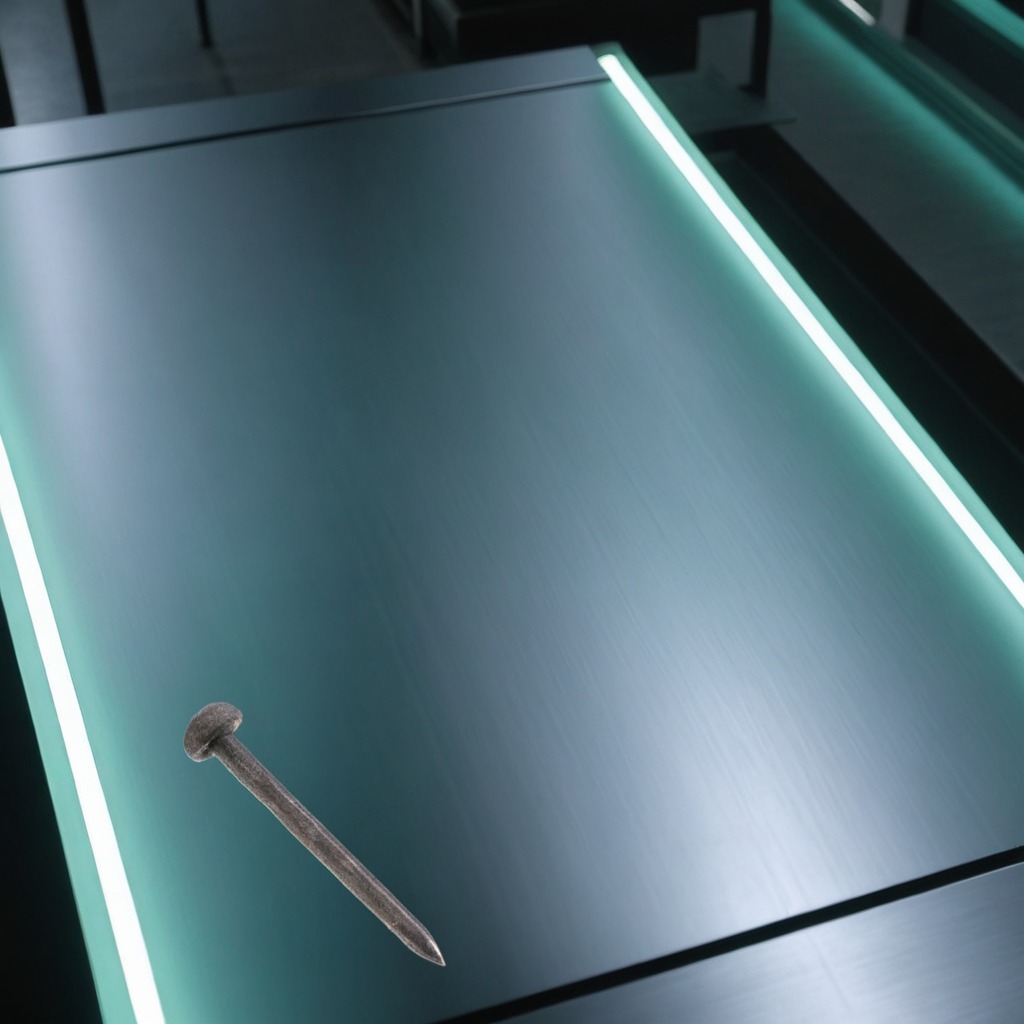
A nail is lying on the metal table.